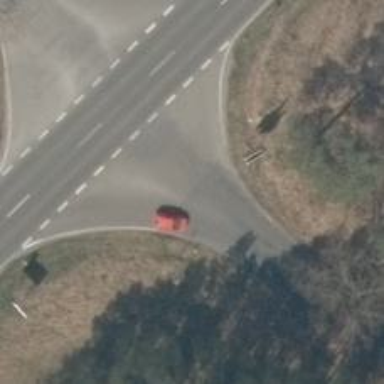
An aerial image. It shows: Road with "give way" sign.